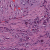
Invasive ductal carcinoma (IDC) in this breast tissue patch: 1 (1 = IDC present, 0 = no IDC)